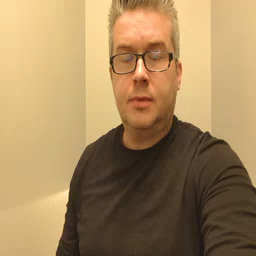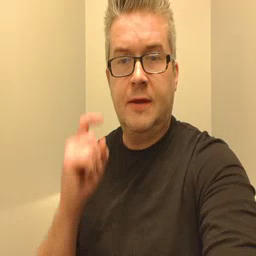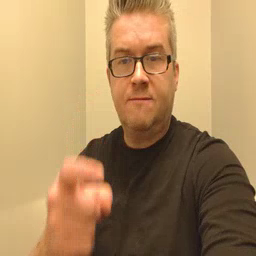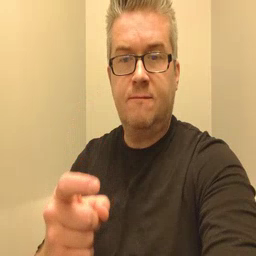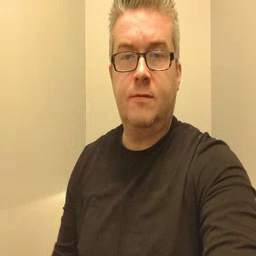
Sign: gift